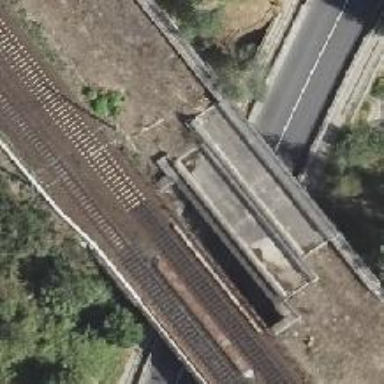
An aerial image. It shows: Railway bridge with electrified contact lines.